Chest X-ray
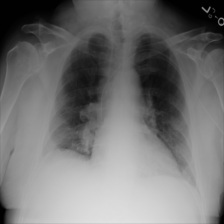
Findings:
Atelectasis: negative
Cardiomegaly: negative
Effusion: negative
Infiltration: negative
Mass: negative
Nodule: negative
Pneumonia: negative
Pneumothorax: negative
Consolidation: negative
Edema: negative
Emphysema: negative
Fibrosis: negative
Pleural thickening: negative
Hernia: negative